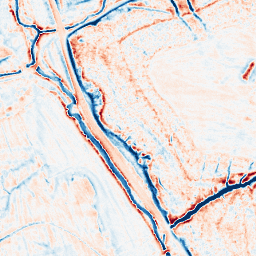
Category: edge_preserving
Decomposition family: anisotropic_diffusion
Decomposition parameters: iterations: 20
kappa: 50
gamma: 0.2
Upsampling method: sinc_hamming
Upsampling parameters: scale: 4
kernel_size: 8
Upsampling scale: 4